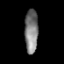
Tissue: prostate
Cell type: T cells
Senescence score: 0.695
Nuclear area (px): 573
Mean DAPI intensity: 125.597